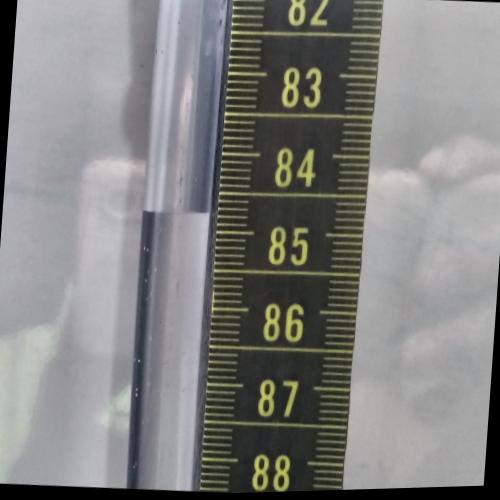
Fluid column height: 84.8 cm